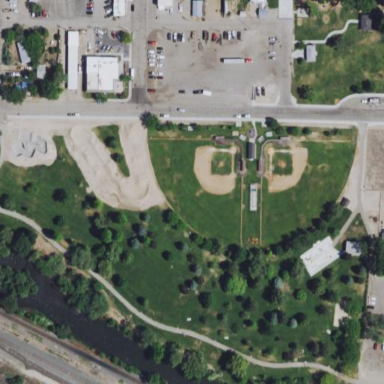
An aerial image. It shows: Baseball pitch for leisure land.